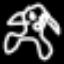
Label: frog